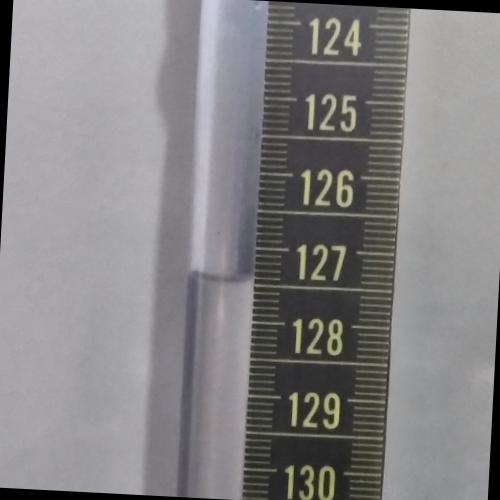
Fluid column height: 127.4 cm